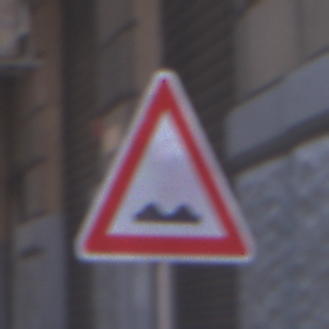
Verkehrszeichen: UnebeneFahrbahn
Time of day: MorningAfternoon
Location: Outdoor (Urban)
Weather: PartlyCloudy
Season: NotSpecified
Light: Natural